Interaction volume radius: 10 \u00c5
Interaction volume height: 15 \u00c5
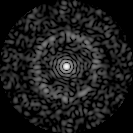
Disorder parameter: 0.8508